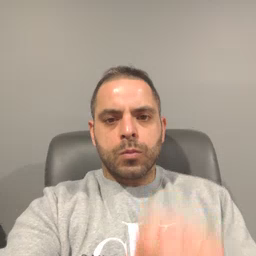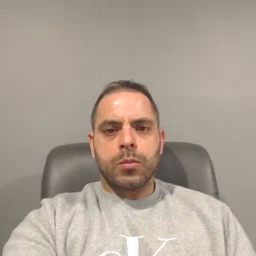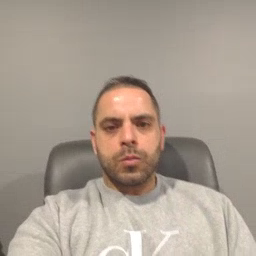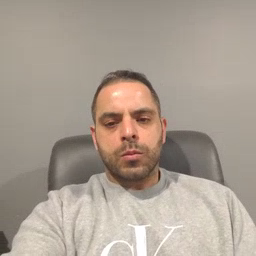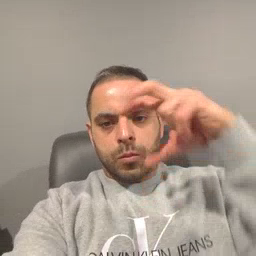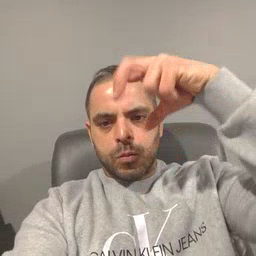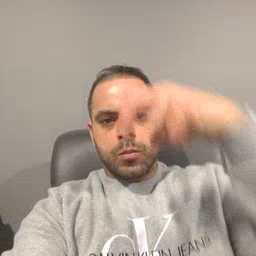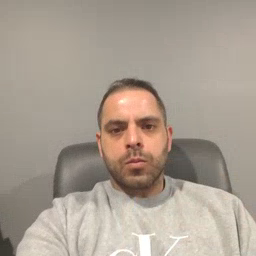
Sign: helicopter